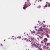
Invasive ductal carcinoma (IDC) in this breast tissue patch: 0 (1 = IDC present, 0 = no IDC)